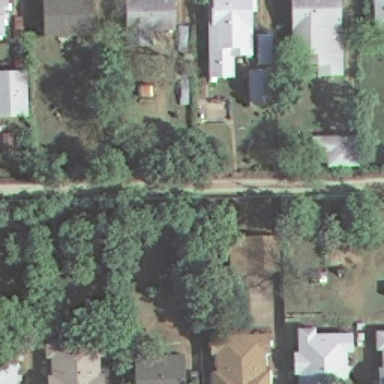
It is a medium residential area with a narrow road goes through this area .